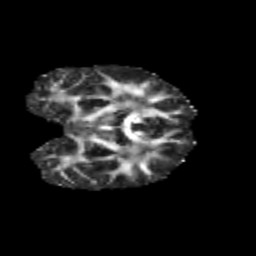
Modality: FA
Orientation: coronal
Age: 9
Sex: female
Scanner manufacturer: siemens
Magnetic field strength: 3 T
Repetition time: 3.8 s
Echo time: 0.07 s